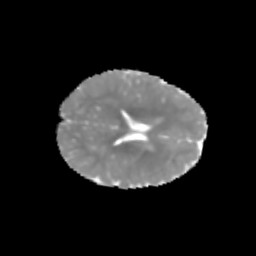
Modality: MD
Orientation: axial
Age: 6
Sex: male
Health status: healthy